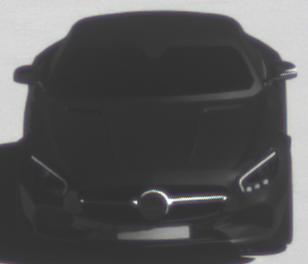
Make: Mercedes-Benz
Model: AMG GT Coupé
Detailed model: AMG GT (190) Coupé
Model produced from: 2014/10
Model produced until: 2017/01
Doors: 2
Color: black
Road condition: dry road
Daytime: midday
Contrast: high contrast